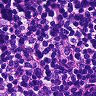
Metastatic tissue present: no